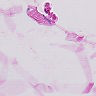
Metastatic tissue present: no